【题型】填空题　【知识点】平面几何　【难度】medium
如图，正六边形$ABCDEF$，连接$OE$、$OD$，如果$\overrightarrow{OD} = \vec{a}$，$\overrightarrow{OE} = \vec{b}$，那么$\overrightarrow{AB} = \underline{\quad\quad}$。

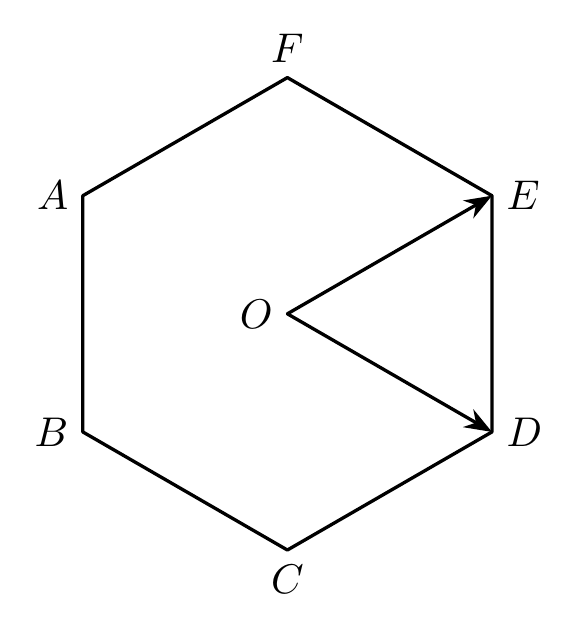
【解答】
【答案】$\vec{a} - \vec{b}$

【分析】本题主要考查了向量的线性计算，平行线的性质与判定，正多边形内角和定理，等边对等角等等。连接$BD$，先由正六边形的性质可得$AB = DE = BC = CD$，$\angle ABC = \angle C = \angle CDE = 120^\circ$，进而求出$\angle ABD = \angle BDE = 90^\circ$，则可证明$AB \parallel DE$，得到$\overrightarrow{AB} = \overrightarrow{ED}$，则$\overrightarrow{AB} = \overrightarrow{ED} = \overrightarrow{OD} - \overrightarrow{OE} = \vec{a} - \vec{b}$。

【详解】解：如图所示，连接$BD$，

由题意得，$AB = DE = BC = CD$，
$$\angle ABC = \angle C = \angle CDE = \frac{180^\circ \times (6-2)}{6} = 120^\circ,$$
$\therefore \angle CBD = \angle CDB = 30^\circ$，
$\therefore \angle ABD = \angle BDE = 90^\circ$，
$\therefore \angle ABD + \angle BDE = 180^\circ$，
$\therefore AB \parallel DE$，
$\therefore \overrightarrow{AB} = \overrightarrow{ED}$，

$\because \overrightarrow{OD} = \vec{a}$，$\overrightarrow{OE} = \vec{b}$，
$\therefore \overrightarrow{AB} = \overrightarrow{ED} = \overrightarrow{OD} - \overrightarrow{OE} = \vec{a} - \vec{b}$，

故答案为：$\vec{a} - \vec{b}$。

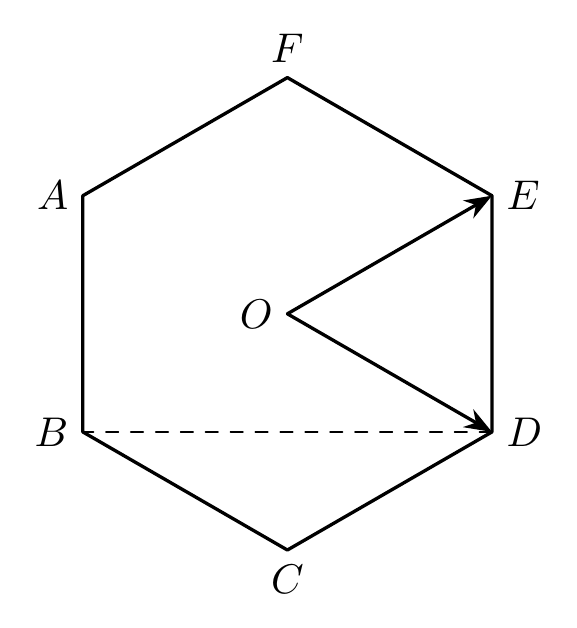